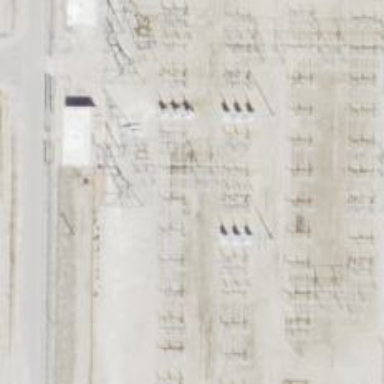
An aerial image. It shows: Switch used for power control.